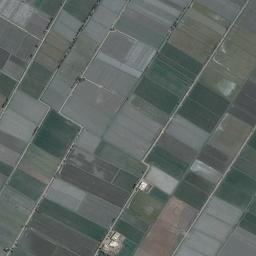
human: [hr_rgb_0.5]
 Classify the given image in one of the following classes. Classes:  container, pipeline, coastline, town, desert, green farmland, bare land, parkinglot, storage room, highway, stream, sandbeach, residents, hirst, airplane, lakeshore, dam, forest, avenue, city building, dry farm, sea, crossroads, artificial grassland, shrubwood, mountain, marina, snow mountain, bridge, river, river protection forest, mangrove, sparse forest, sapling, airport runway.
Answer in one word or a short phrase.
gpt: green farmland